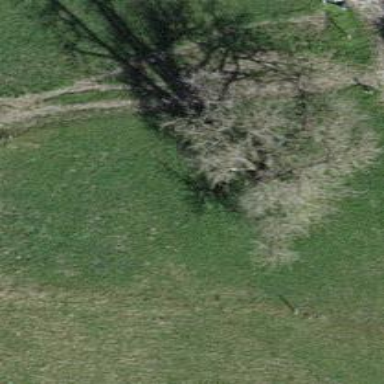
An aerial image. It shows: Single tag "natural: tree."